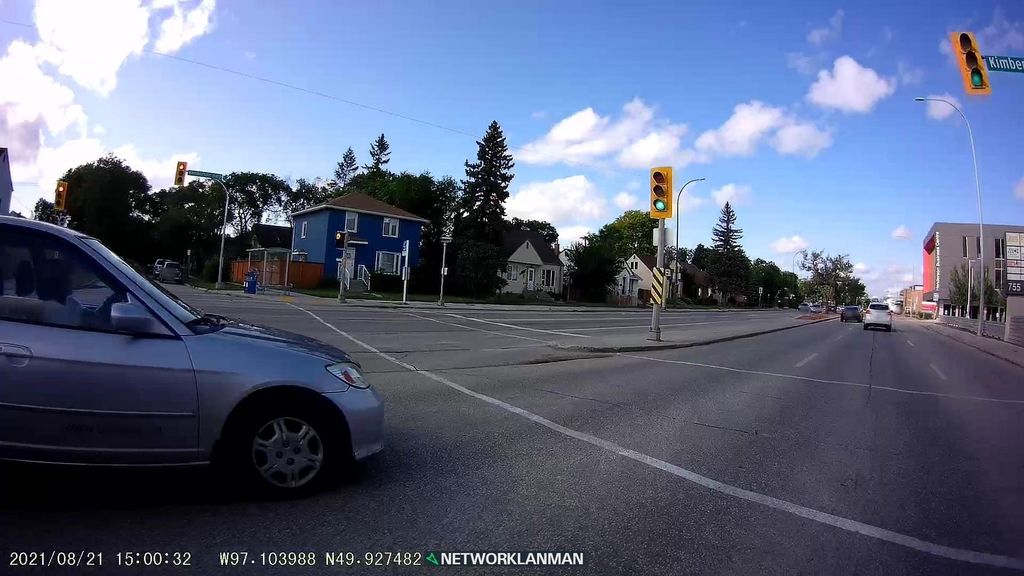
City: winnipeg